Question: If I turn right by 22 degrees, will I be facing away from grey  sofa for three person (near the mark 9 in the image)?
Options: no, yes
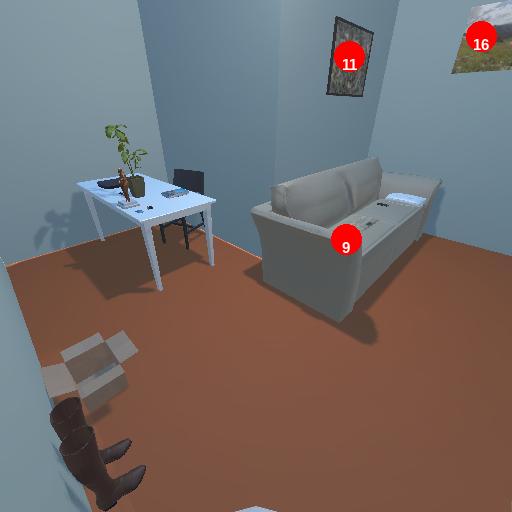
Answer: no